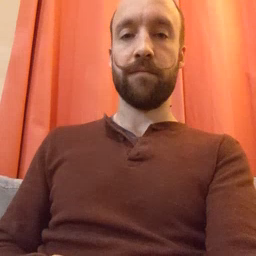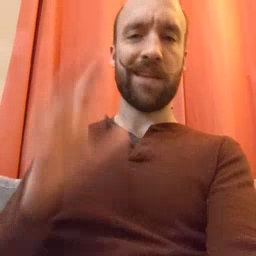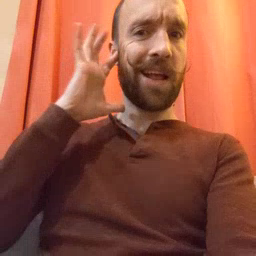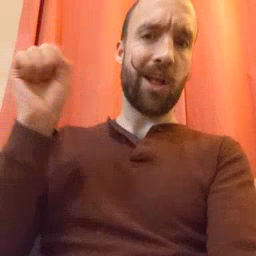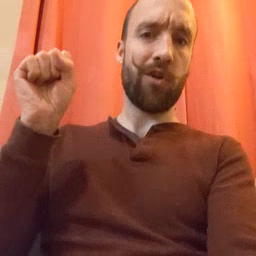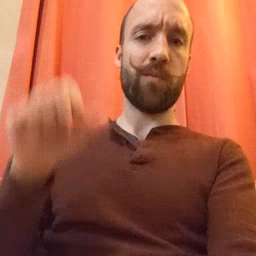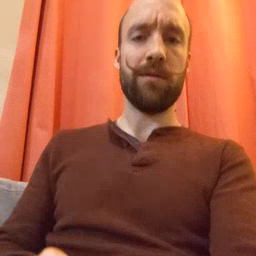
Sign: loud